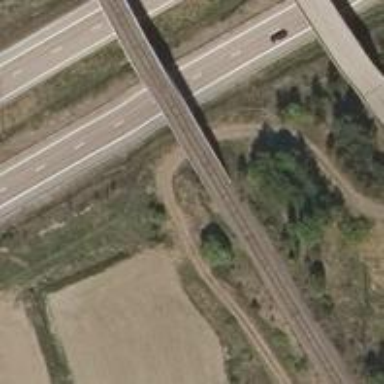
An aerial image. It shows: Bridge over railway track classified as B1.